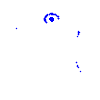
Particle: electron